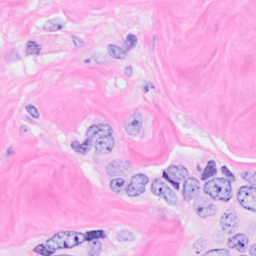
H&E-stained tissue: Breast